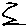
Label: zigzag